Question: I am using a c lib in my iPhone application. The c lib is written by someone I do not have access to.
However I am getting the error that object 0xa6000d is being freed but not allocated. The debug variable screenshot is here.

struct GtsMsg is defined as,
'''
struct msg {
int offset;
int dataLength;
u8* data;
cBool expandable;
cBool owned;
u8* mid2key;
};
#define GtsMsg struct msg
void freeMessageData(GtsMsg* msg) {
if (msg == NULL) return;
if (msg->owned) {
if (msg->data != NULL) {
free(msg->data);
}
}
free(msg->mid2key);
memset(msg, 0, sizeof(GtsMsg));
}
'''
The breakpoint for malloc_error_break is the line
I have added the checking if (msg->data != NULL), but it did not work. What are the ways to check if the memory for msg->data or for msg is allocated or not?
Do you think there is something fishy, at *data = (u8)''?
thanks in advance!
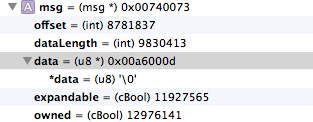
Answer: Thanks to all to your suggestions.
Thanks hmjd for your tips.
I found the struct is used in a cpp class which destructor calls the freeMessageData. But I could not find that the struct is initialized. So, if I initialize the struct to NULL in the declaration, this avoid the free memory problem and do not crash.
Its something suggested by simonc. If he writes that as an answer not, comment, I could accept that.
From comments of 'hmjd',
> The check for NULL is useless as free() will be a no-op if the pointer
passed to it is NULL. Just because a pointer is not NULL does not mean
it points a valid memory location (the memory may have already been
freed or the pointer was never initialized to NULL). It is the
responsibility of the programmer to ensure that the pointer is valid
before attempting to free it.